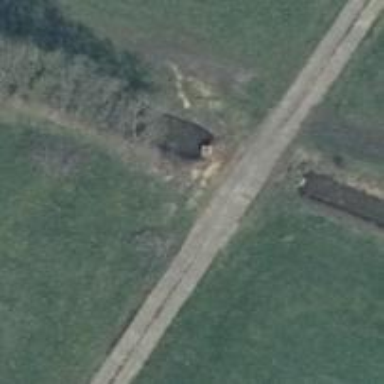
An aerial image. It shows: Concrete track with grade 2 track type. The surface consists of concrete plates.